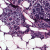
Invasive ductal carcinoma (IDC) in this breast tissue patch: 1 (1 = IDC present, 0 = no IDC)